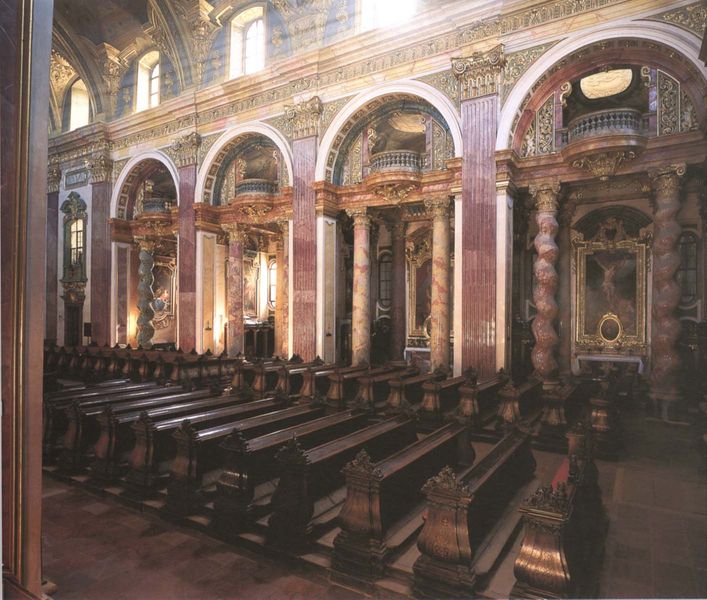
Titel: Universitätskirche (Jesuitenkirche)
Künstler: Andrea Pozzo
Standort: Wien, Universitätskirche (Jesuitenkirche) (EU - AUT)
Schlagwörter: blau, gemälde, schatten, braun, fenster, holz, licht, marmor, pfeiler, säule, säulen, dach, haus, rot, ornament, barock, kirche, sonne, boden, gold, balkon, bogen, italien, venedig, bank, empore, pilaster, bordüre, ornamente, stuck, geländer, balkone, logen, foto, bögen, gang, sonnenstrahl, balustrade, dom, strahlen, gewunden, fliesen, altar, arkaden, bänke, hauptschiff, kathedrale, rom, kapitell, verziert, sims, kirchenschiff, kirchenbänke, mittelschiff, kirchenraum, rundbögen, florenz, gedrechselt, santa, romanisch, first, hallenkirche, söule, gegenreformation, ballustraden, seitenaltäre, holzbänke, san, marmorsäulen, 1600, 1650, 1550, 1530, verzier, kreuzgung, itelain, bögen romanisch